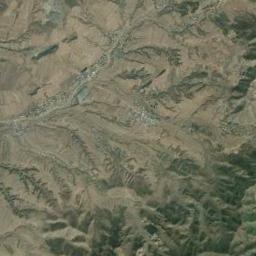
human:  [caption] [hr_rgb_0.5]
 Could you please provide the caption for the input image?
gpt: The mountain is full of bare land with some green plants .

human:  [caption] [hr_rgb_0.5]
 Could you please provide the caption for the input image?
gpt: The folded mountain is covered with dense vegetation in the sunny slope .

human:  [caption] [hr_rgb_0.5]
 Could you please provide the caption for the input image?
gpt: There are many roads in the mountains .

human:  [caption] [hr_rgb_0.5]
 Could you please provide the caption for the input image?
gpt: There is a winding and clear river between the mountains .

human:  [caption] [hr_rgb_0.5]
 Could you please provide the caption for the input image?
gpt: There are some green land on the brown mountain .